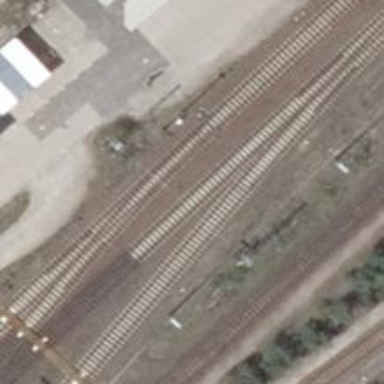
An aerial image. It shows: Railway switch.